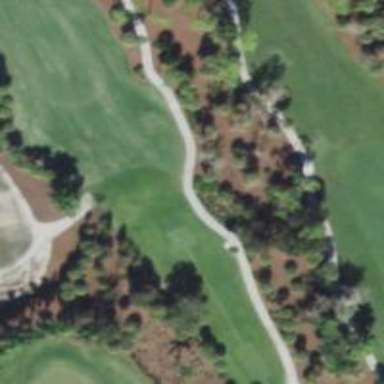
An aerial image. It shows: Service road designated as golf cart path.